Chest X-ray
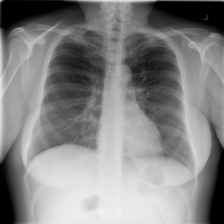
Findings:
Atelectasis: positive
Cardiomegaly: negative
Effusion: negative
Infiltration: negative
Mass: negative
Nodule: negative
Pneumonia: negative
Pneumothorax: negative
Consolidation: negative
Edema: negative
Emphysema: negative
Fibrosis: negative
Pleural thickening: negative
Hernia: negative